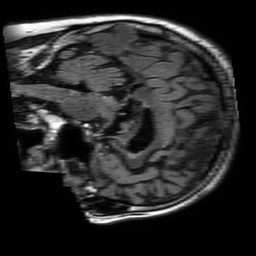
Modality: FLAIR
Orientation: sagittal
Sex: male
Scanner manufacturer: philips
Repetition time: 11 s
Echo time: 0.125 s